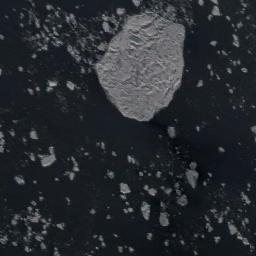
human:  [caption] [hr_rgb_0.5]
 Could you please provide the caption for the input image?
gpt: A large piece of approximately elliptical ice and many small pieces of ice scattered on the deep blue sea .

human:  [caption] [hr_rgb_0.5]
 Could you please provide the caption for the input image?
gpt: A large piece of sea ice and a lot of small pieces of sea ice float in the deep blue sea .

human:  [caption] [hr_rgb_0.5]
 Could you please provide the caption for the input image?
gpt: There is a big ice and many small ice on the deep blue sea .

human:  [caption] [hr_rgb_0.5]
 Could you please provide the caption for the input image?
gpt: There are different shapes of sea ice .

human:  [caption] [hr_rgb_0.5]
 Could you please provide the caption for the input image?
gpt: There are many small pieces of sea ice and a larger one .